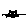
Label: cat